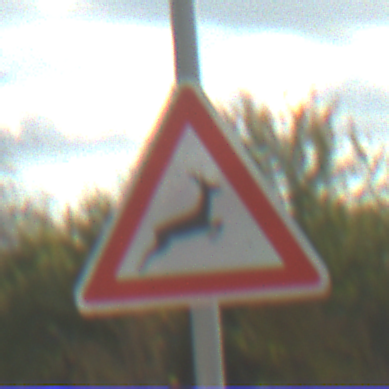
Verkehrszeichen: WildwechselLinks
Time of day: MorningAfternoon
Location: Outdoor (RoadRail)
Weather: PartlyCloudy
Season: NotSpecified
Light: Natural